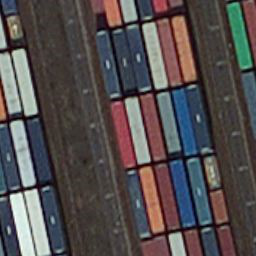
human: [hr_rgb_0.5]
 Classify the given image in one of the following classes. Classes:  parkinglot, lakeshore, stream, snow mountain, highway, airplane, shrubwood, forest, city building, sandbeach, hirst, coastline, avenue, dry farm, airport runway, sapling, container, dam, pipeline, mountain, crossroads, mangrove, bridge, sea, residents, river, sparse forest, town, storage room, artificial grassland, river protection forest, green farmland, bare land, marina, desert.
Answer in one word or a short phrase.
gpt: container